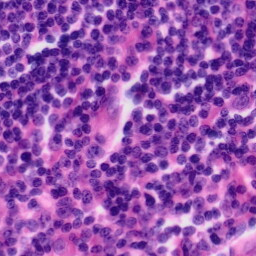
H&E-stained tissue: Tonsil